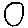
Label: circle